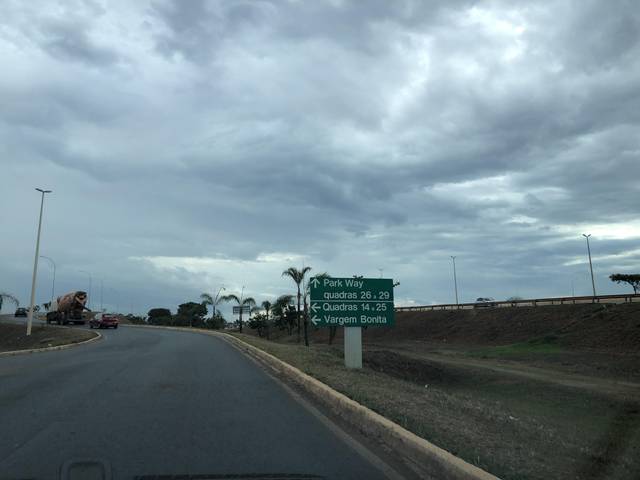
Region: Brazil
Coordinates: -15.882, -47.959